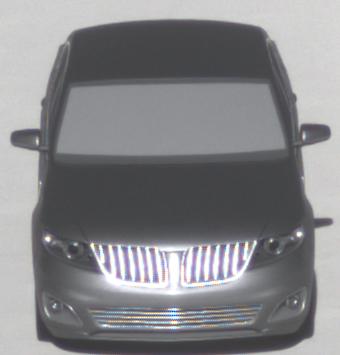
Make: Lincoln
Model: MKS
Detailed model: -
Model produced from: 2008
Model produced until: 2011
Doors: 4
Color: gray
Road condition: dry road
Daytime: morning or afternoon
Contrast: high contrast